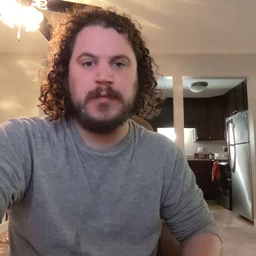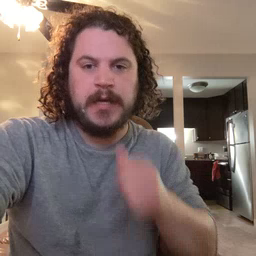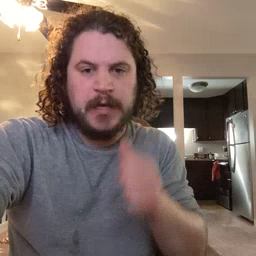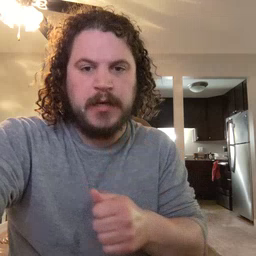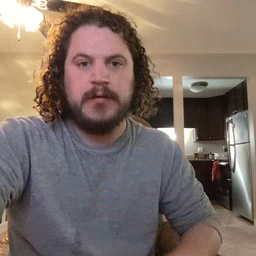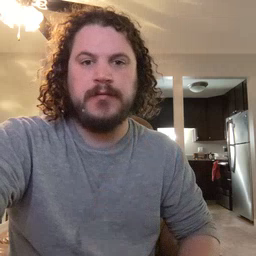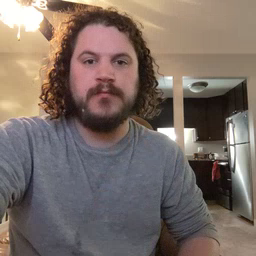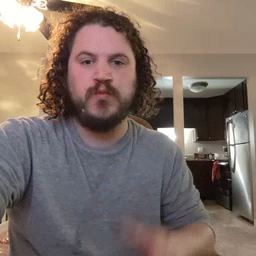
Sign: hide